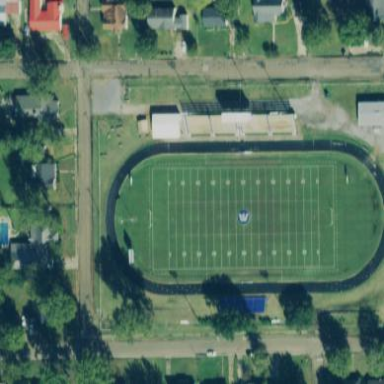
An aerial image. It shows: American football pitch.